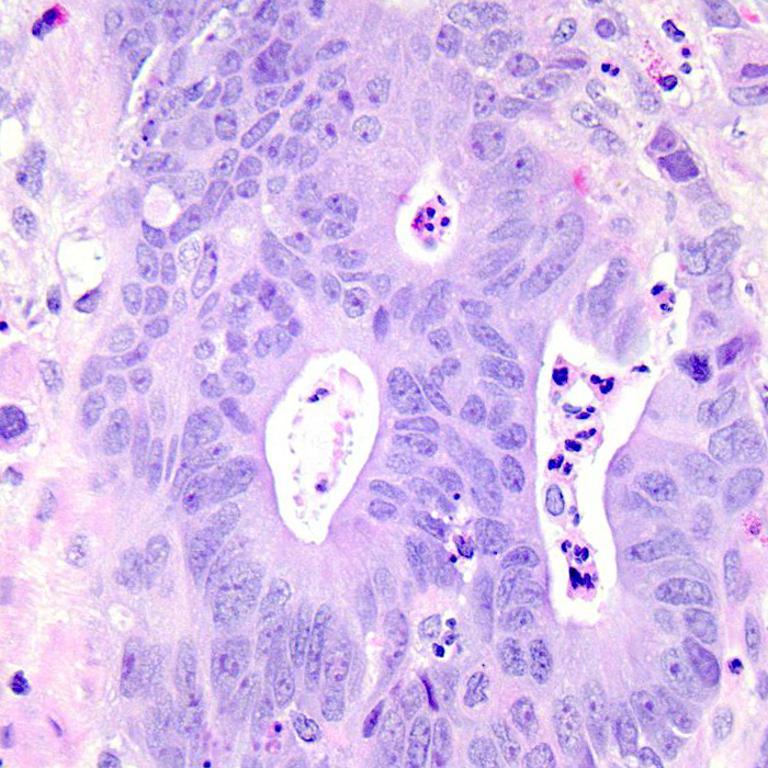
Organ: colon
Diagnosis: adenocarcinomas